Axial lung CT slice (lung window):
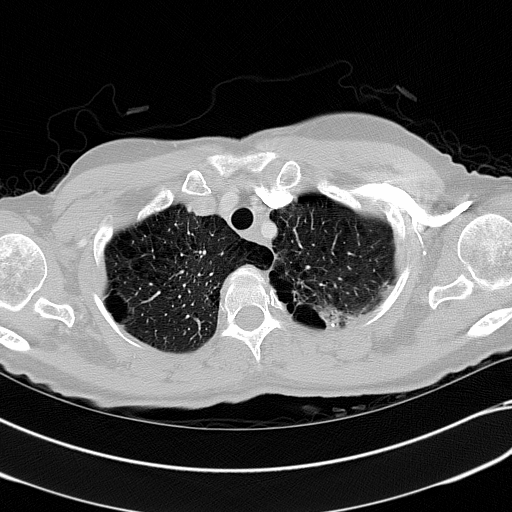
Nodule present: no